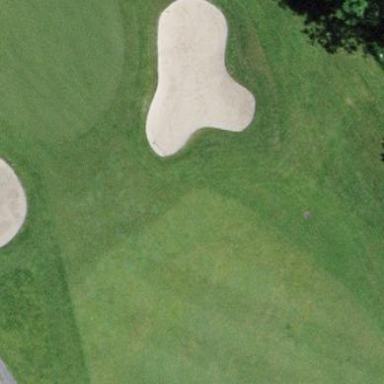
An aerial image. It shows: Golf bunker filled with natural sand.